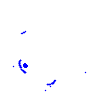
Particle: electron